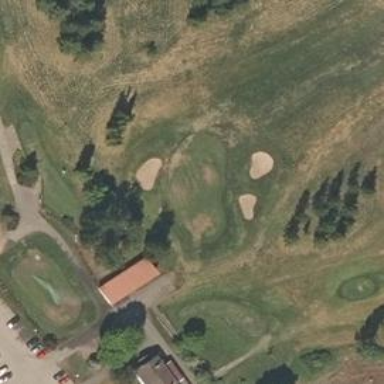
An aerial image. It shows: View of golf hole.